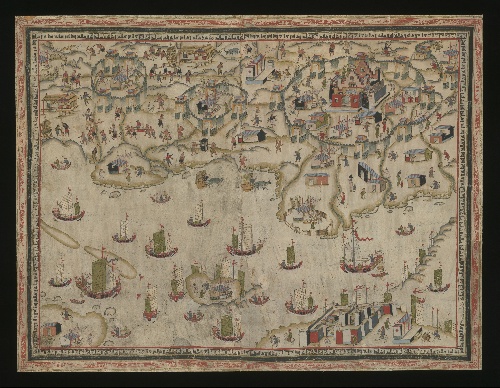
Title: 清  佚名  台南地區荷蘭城堡|Forts Zeelandia and Provintia and the City of Tainan
Artist: Unidentified artist
Artist bio: Chinese, active 19th century
Date: 19th century
Object type: Pictorial map
Classification: Paintings
Medium: Wall hanging; ink and color on deerskin
Culture: China
Dimensions: Image: 59 1/4 × 80 3/4 in. (150.5 × 205.1 cm)
Overall with decorative borders: 68 5/8 × 90 1/4 in. (174.3 × 229.2 cm)
Department: Asian Art
Credit line: Gift of J. Pierpont Morgan, 1909
Accession year: 1909
Repository: Metropolitan Museum of Art, New York, NY
Tags: Maps|Houses|Cities|Boats|Ships